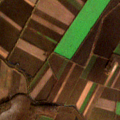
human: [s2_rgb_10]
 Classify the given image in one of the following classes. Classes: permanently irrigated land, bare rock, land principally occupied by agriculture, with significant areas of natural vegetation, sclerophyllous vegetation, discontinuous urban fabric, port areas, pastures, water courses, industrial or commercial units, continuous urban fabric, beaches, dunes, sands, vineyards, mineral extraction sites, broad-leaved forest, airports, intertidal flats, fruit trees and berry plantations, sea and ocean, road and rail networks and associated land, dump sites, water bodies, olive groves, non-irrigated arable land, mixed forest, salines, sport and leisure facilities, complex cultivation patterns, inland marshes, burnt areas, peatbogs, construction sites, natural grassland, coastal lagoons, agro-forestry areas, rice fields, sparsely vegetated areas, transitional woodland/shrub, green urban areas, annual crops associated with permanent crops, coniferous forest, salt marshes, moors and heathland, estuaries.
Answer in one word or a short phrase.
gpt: non-irrigated arable land, broad-leaved forest